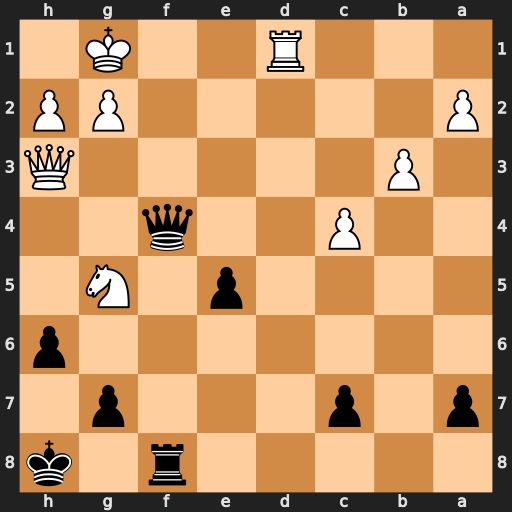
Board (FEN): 5r1k/p1p3p1/7p/4p1N1/2P2q2/1P5Q/P5PP/3R2K1
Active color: b
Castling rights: -
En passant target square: -
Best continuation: Qf2+ Kh1 Qf1+ Rxf1 Rxf1#